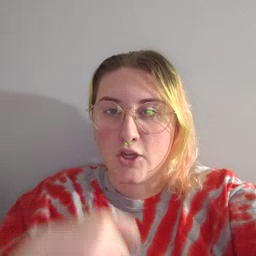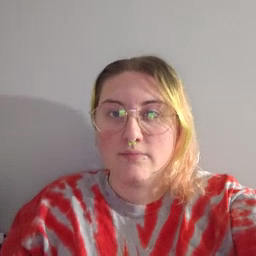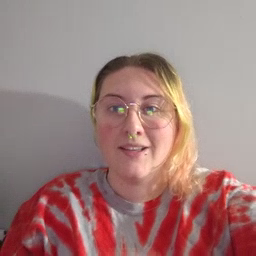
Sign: zipper